Field crop: tomato
Growth stage: 2
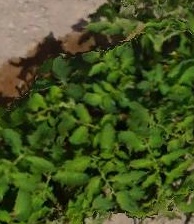
Species: tomato